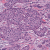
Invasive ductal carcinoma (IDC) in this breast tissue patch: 1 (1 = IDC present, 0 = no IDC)